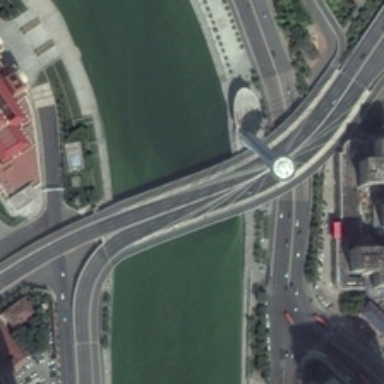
Many buildings are in two sides of a river with a bridge on it .